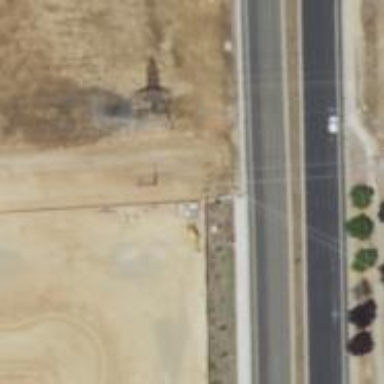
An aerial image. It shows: Power pole.